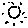
Label: sun